Question: I am trying to show Charts using 'crystal reports' in 'vs2010' but 'chart' is not showing up in the browser. it looks like the screenshot below.

'''
ReportDocument rptDoc = new ReportDocument();
dsSample ds = new dsSample();
DataTable dt = new DataTable();
dt.TableName = "Crystal Report Example";
dt = getAllOrders();
ds.Tables[0].Merge(dt);
rptDoc.Load(Server.MapPath("graphReport.rpt"));
'''
thanks!
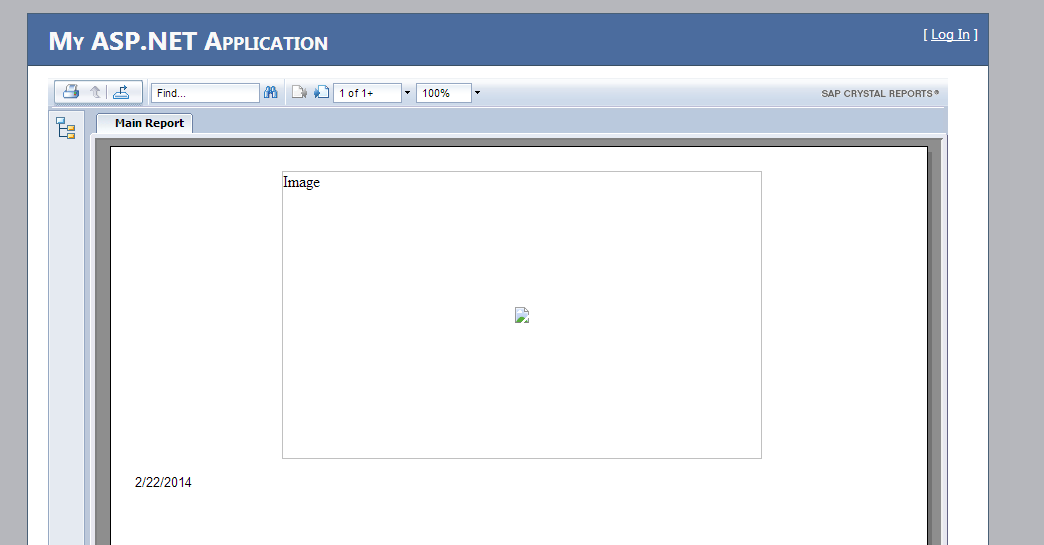
Answer: Here you need to configure you web.config file to make crystal reports handle your charts and images in it. add following setting in the web.config file
-----In '<system.web>' section add
'''
<httpHandlers>
<add verb="GET" path="CrystalImageHandler.aspx" type="CrystalDecisions.Web.CrystalImageHandler, CrystalDecisions.Web, Version=13.0.2000.0, Culture=neutral, PublicKeyToken=692FBEA5521E1304"/>
</httpHandlers>
'''
This will handle you images and charts in crystal reports
Best of luck...